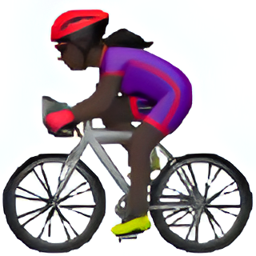
Name: woman biking type 6
Emoji: 🚴🏿‍♀️
Group: People & Body
Sub-group: person-sport